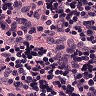
Metastatic tissue present: no